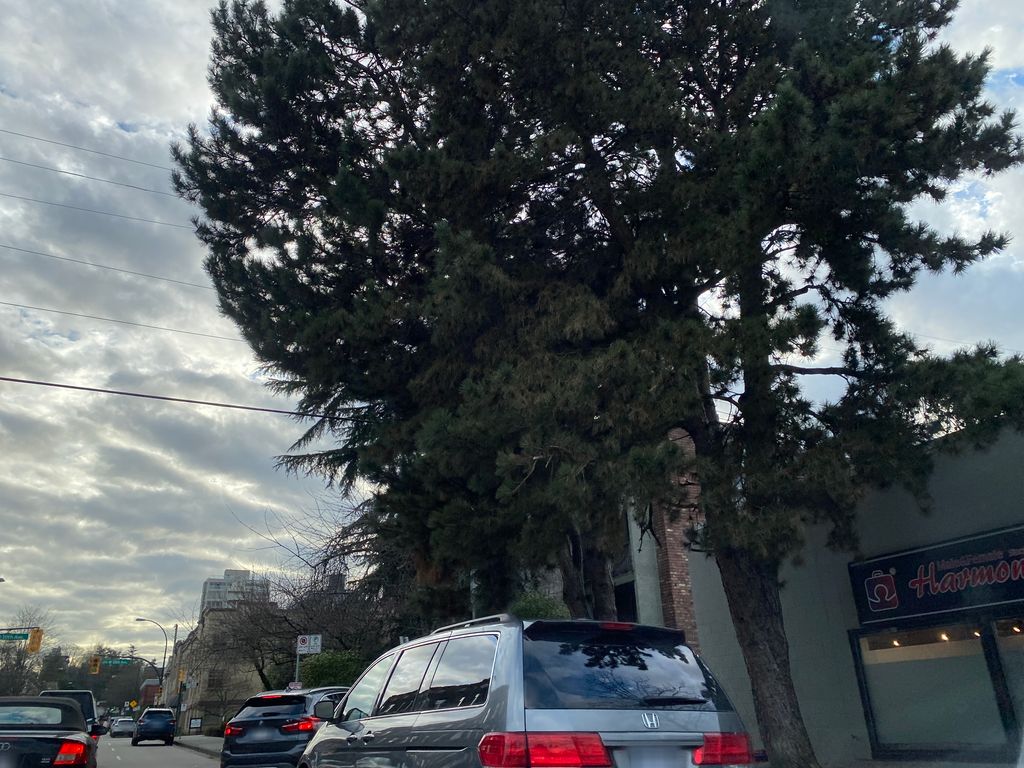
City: vancouver